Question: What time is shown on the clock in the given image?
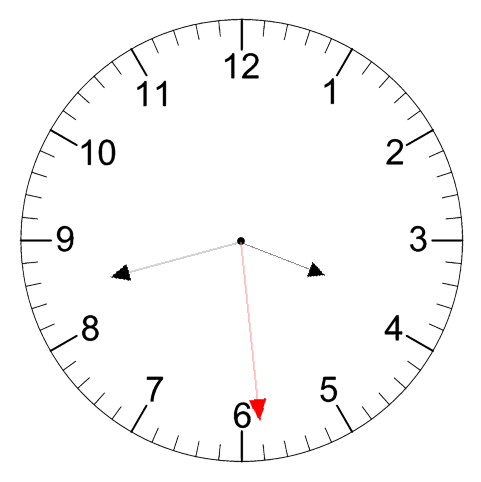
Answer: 03:42:29